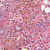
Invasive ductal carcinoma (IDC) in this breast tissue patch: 0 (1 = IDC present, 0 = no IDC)